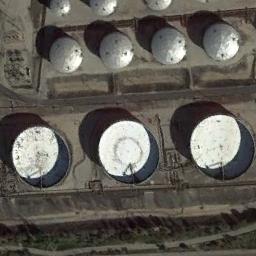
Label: storage_tank